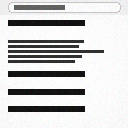
Screen state: on